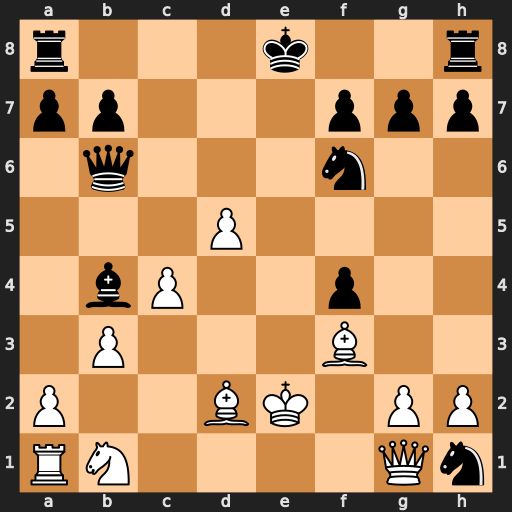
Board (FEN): r3k2r/pp3ppp/1q3n2/3P4/1bP2p2/1P3B2/P2BK1PP/RN4Qn
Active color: w
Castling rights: kq
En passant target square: -
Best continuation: Qxb6 axb6 Bxb4